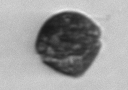
Label: Scrippsiella